Here is a 2-D grayscale rendering of raw rotating-machine vibration samples (signal-to-image). Classify the rotor condition as one of: normal, misalignment, unbalance, looseness.
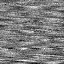
Answer: normal